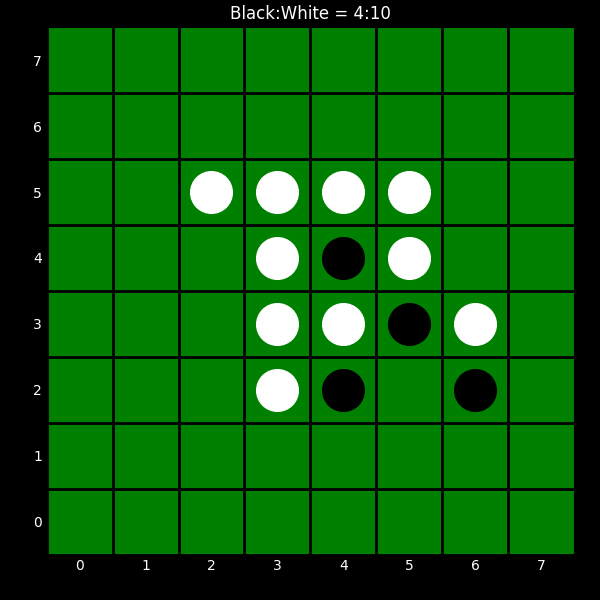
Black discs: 4
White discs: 10